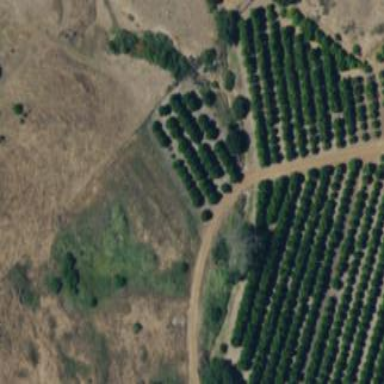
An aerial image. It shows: Orchard.